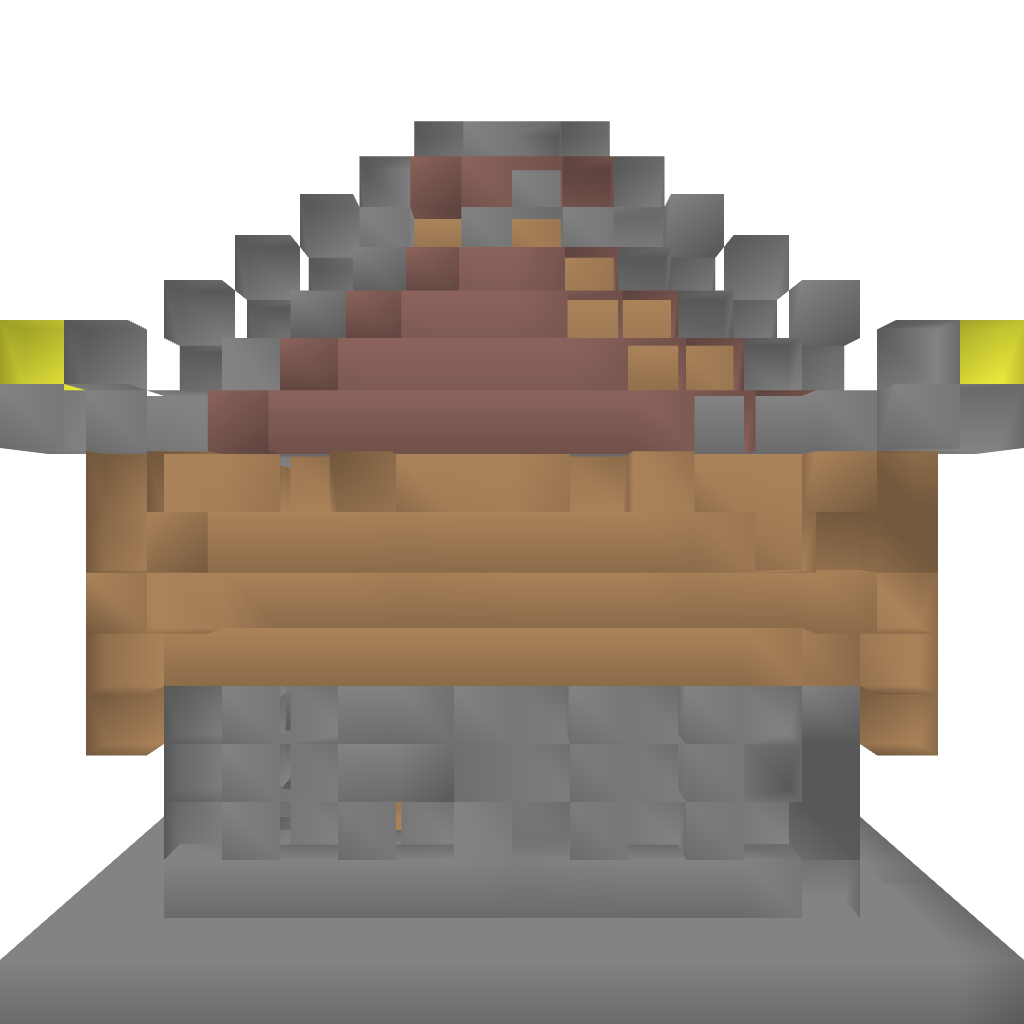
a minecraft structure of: Pretty Little Pagoda good quality